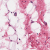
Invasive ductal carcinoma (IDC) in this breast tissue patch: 0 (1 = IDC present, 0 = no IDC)